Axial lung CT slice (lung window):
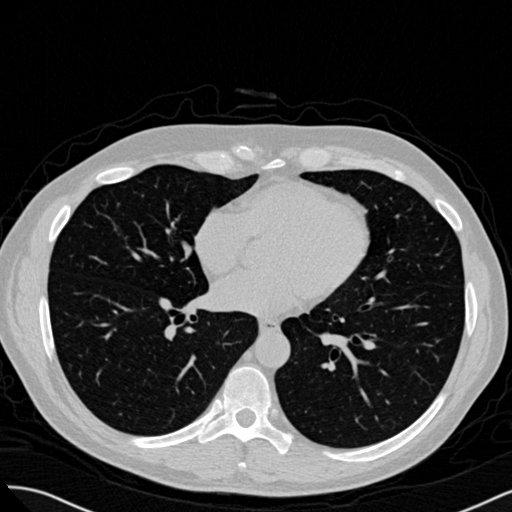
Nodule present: no